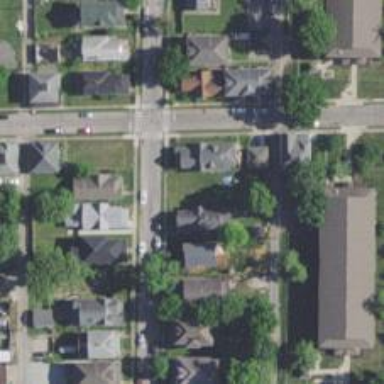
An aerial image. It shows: Neighborhood.